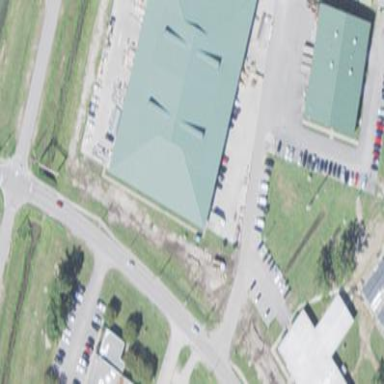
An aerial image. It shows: Industrial building.